Question: Folder type?
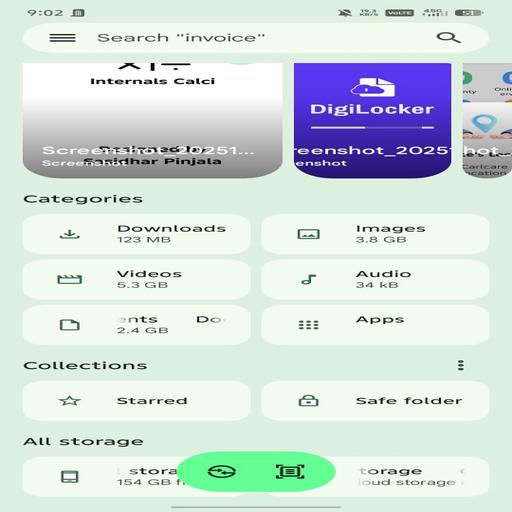
Answer: Safe folder